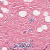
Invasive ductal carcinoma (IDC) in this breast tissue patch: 0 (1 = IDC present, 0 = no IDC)